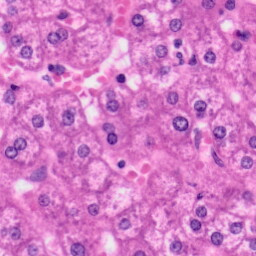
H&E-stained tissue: Liver